Interaction volume radius: 5 \u00c5
Interaction volume height: 15 \u00c5
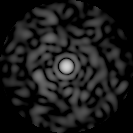
Disorder parameter: 0.8445